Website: lowes
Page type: payment
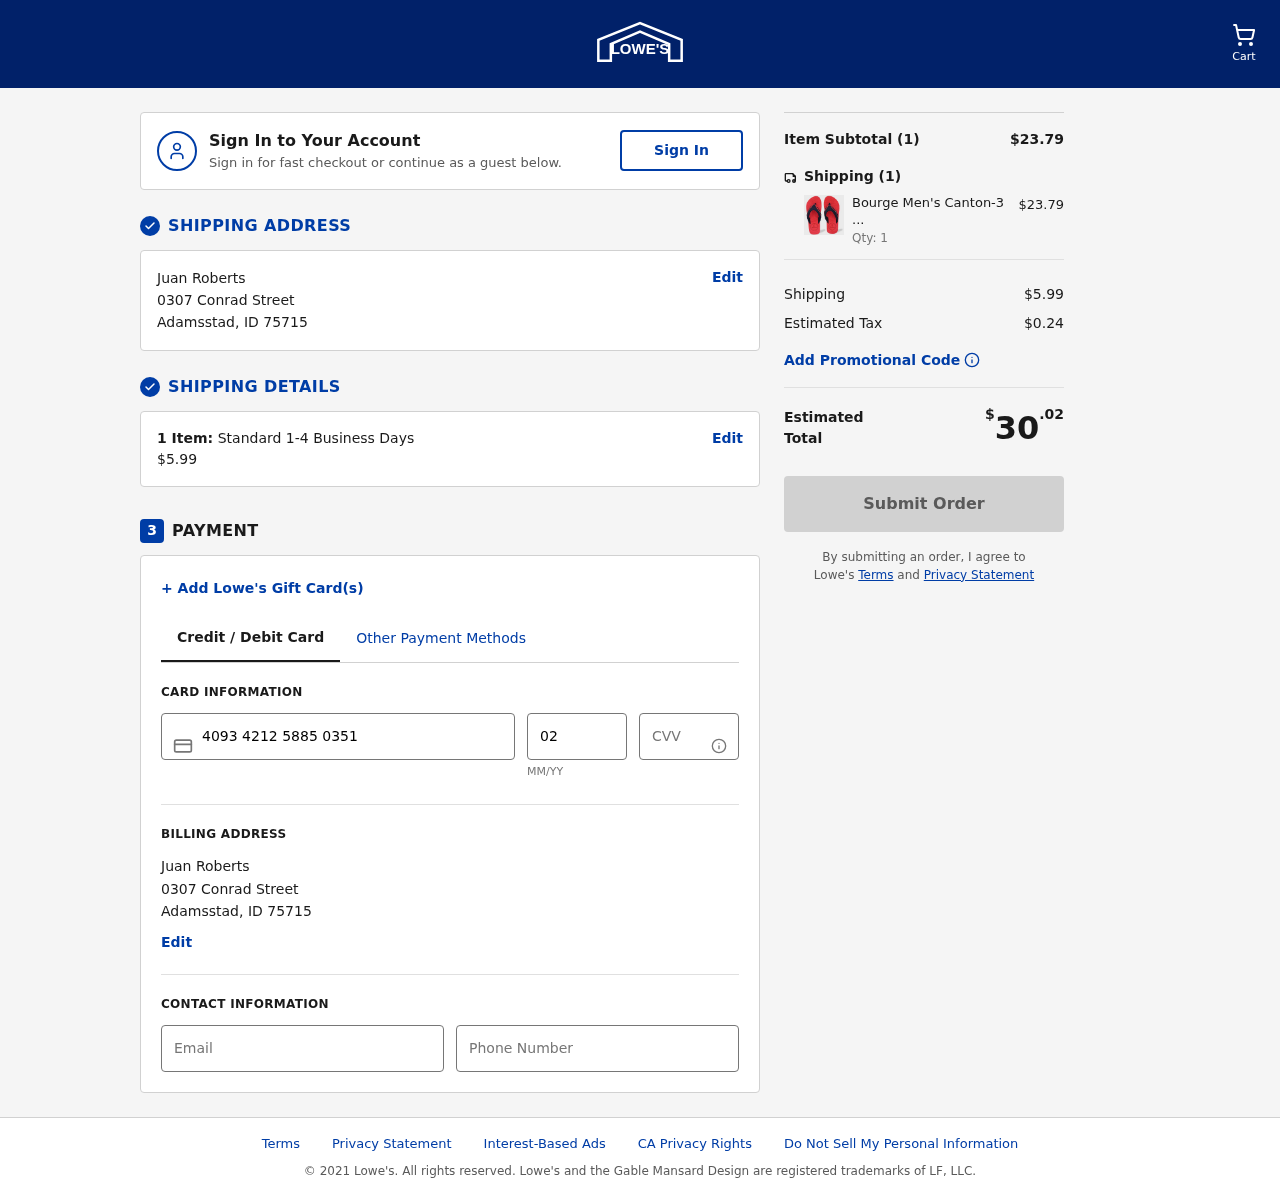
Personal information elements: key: PII_CARD_CVV
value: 844
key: PII_CARD_EXPIRY
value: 02/28
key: PII_CARD_NUMBER
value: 4093 4212 5885 0351
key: PII_CITY
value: Adamsstad
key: PII_EMAIL
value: juan_roberts@yahoo.com
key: PII_FULLNAME
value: Juan Roberts
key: PII_PHONE
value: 7978370944
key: PII_POSTCODE
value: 75715
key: PII_STATE_ABBR
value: ID
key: PII_STREET
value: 0307 Conrad Street
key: PII_FULLNAME2
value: Juan Roberts
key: PII_CITY2
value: Adamsstad
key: PII_STATE_ABBR2
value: ID
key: PII_POSTCODE_FULL
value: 75715
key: PII_POSTCODE_NUMERIC
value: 75715
Product elements: key: PRODUCT1_NAME
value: Bourge Men's Canton-3 Red Flip Flops-8 UK (42 EU) (9 US) (Canton-3-08)
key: PRODUCT1_PRICE
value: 23.79
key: PRODUCT1_QUANTITY
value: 1
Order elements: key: ORDER_NUM_ITEMS
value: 1
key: ORDER_SHIPPING_COST
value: $5.99
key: ORDER_NUM_ITEMS2
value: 1
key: ORDER_SUBTOTAL
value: $23.79
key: ORDER_NUM_ITEMS3
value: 1
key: ORDER_SHIPPING_COST2
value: $5.99
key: ORDER_TAX
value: $0.24
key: ORDER_TOTAL
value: $30.02